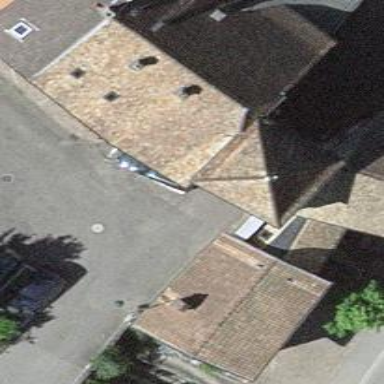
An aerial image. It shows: Hipped-roof building identified as historic city gate.